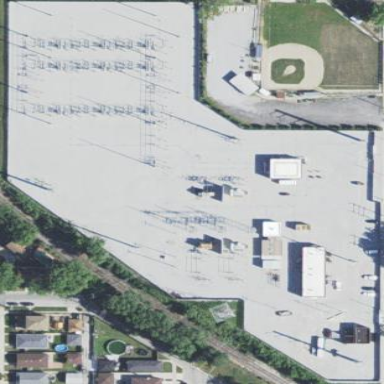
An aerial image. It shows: Outdoor distribution substation.